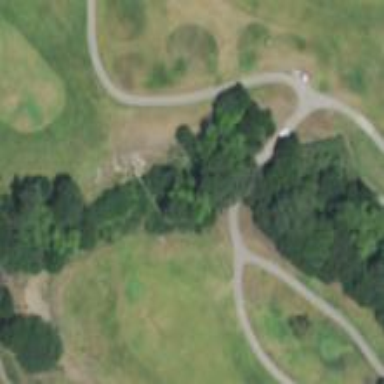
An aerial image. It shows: Footway on the golf path at Eagle Vines Golf Course.